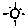
Label: sun